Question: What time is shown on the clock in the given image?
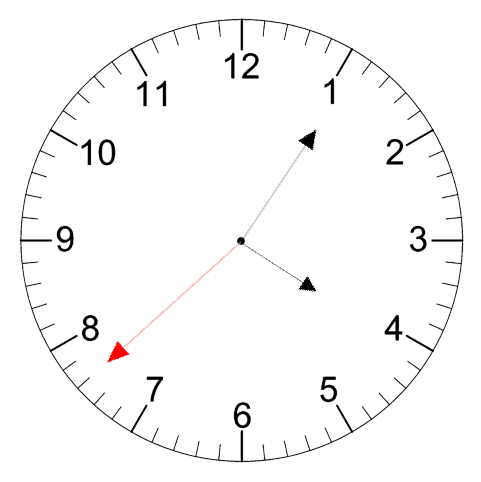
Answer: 04:05:38